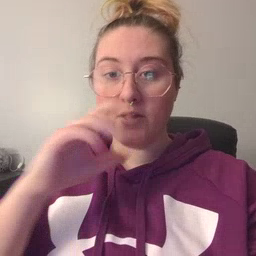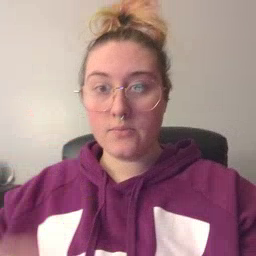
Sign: balloon